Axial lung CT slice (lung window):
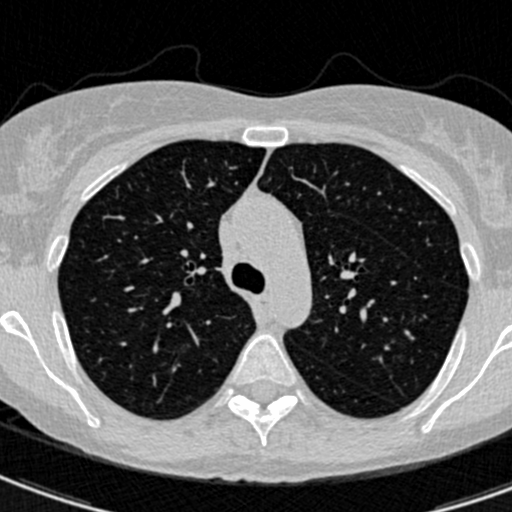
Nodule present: no